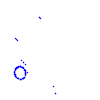
Particle: proton